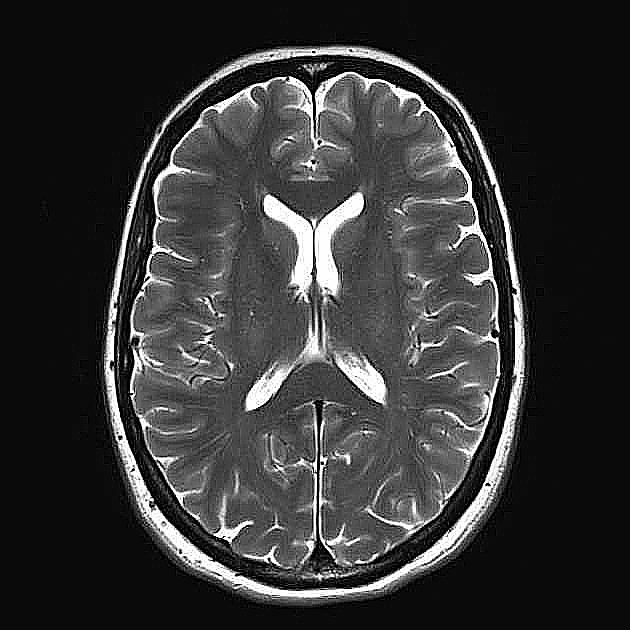
Label: notumor